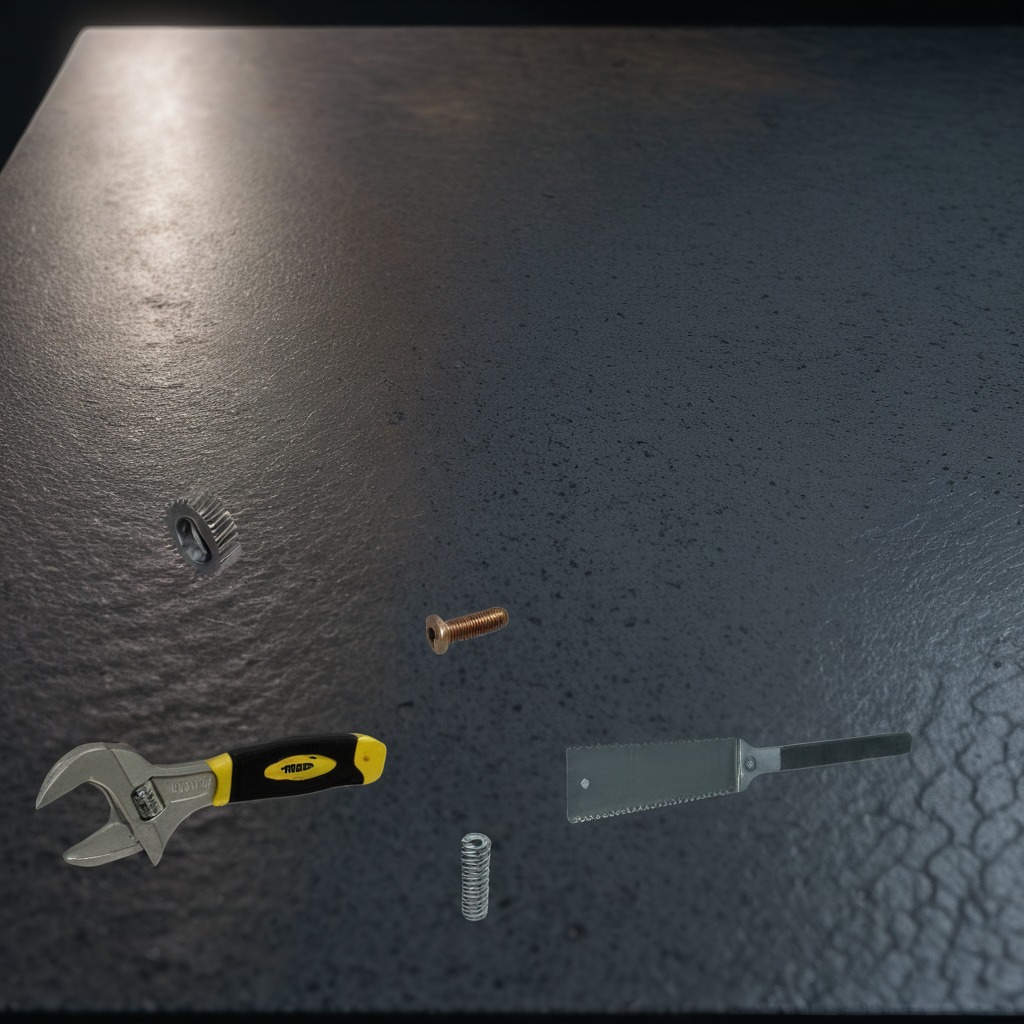
A steel gear with teeth, a metal machine screw, a coiled metal spring, a handheld metal saw, and a wrench are lying on a clean granite table inside a workshop at night.